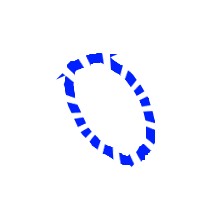
Shape: circle